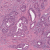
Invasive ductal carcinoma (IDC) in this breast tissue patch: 1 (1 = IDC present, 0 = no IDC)